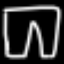
Label: pants